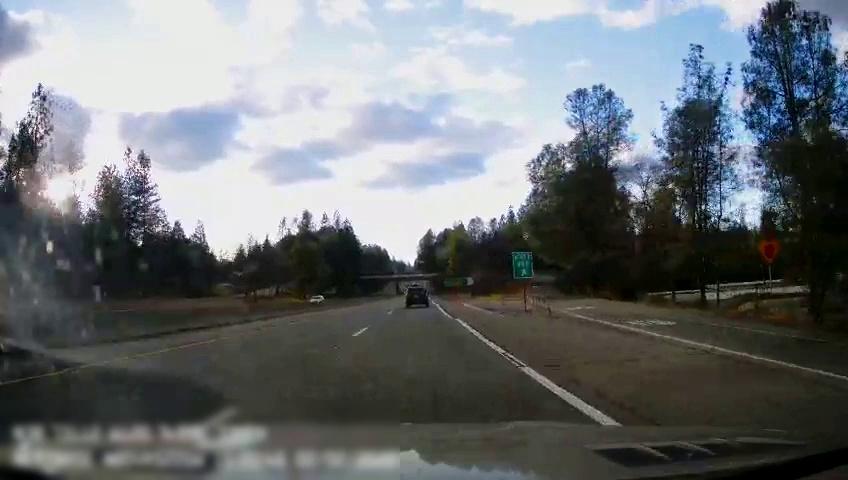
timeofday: Day
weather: Sunny
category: Drivable Space
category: Drivable Space
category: Drivable Space
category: Vehicles | Car
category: Vehicles | SUV
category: Lanes | Alternate Lane
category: Lanes | Current Lane
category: Lanes | Alternate Lane
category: Lanes | Alternate Lane
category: Lanes | Alternate Lane
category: Traffic | Signs
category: Traffic | Signs
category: Traffic | Signs